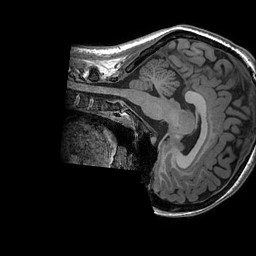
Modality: T1w
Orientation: sagittal
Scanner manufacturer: ge
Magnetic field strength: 3 T
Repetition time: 0.008156 s
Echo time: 0.00318 s